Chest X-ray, AP view. Patient: 66 years old, sex M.
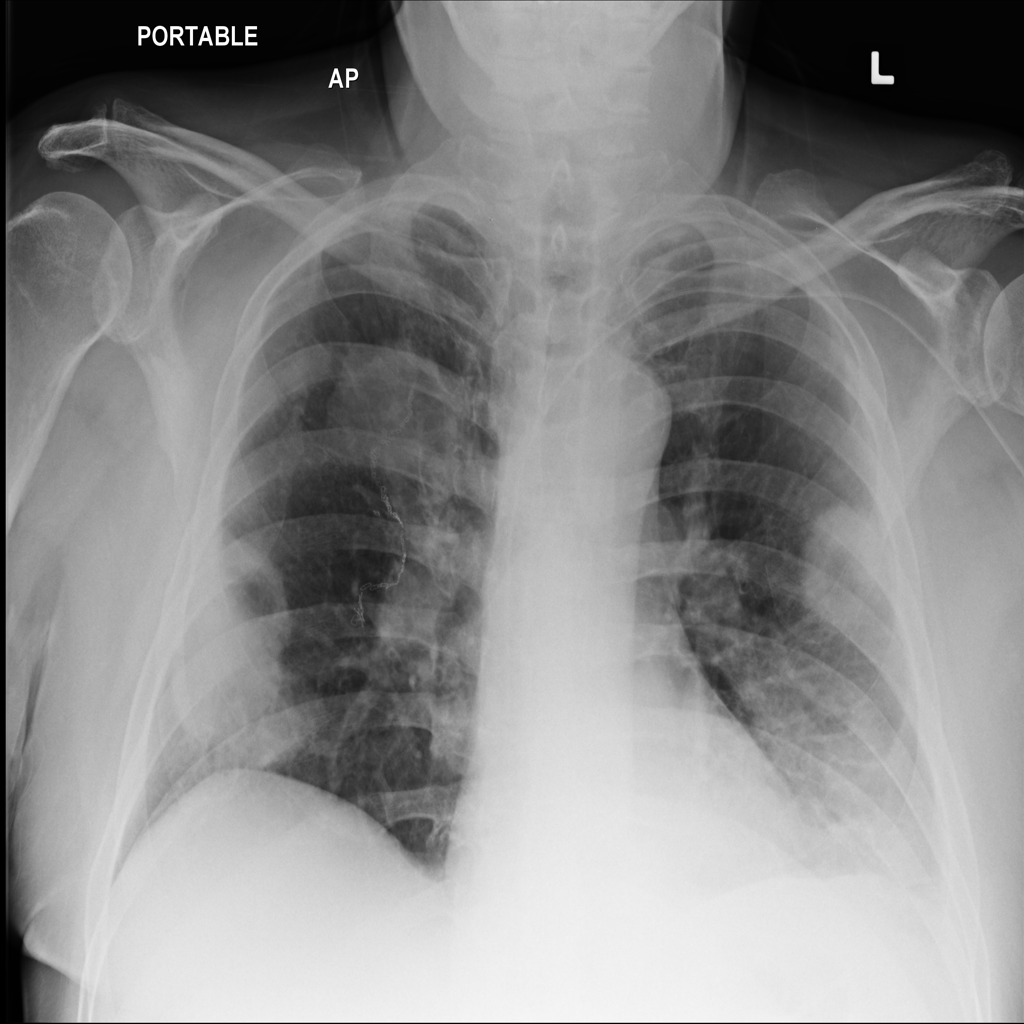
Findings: Atelectasis, Infiltration, Mass